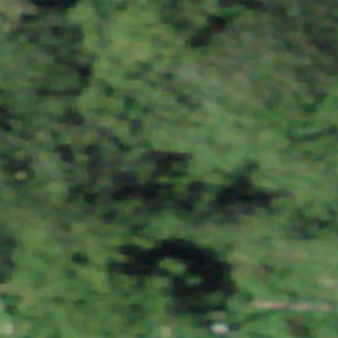
Label: other